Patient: sex M, age 29
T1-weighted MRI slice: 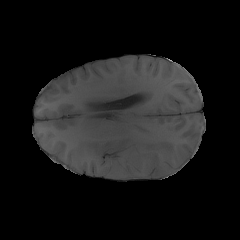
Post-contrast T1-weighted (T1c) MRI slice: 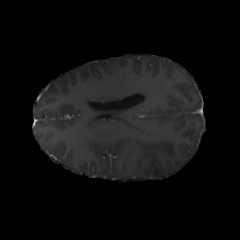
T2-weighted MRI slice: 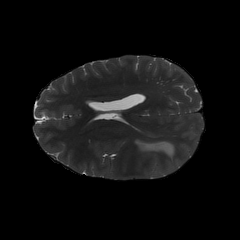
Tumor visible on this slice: yes
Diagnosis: Astrocytoma, IDH-mutant
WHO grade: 4